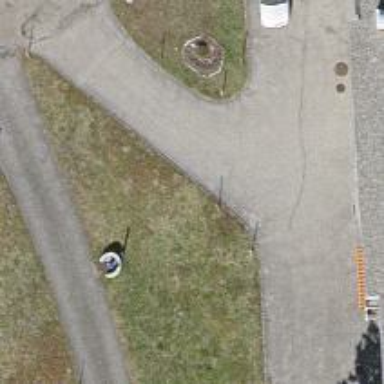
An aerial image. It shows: Driveway leading to service road.